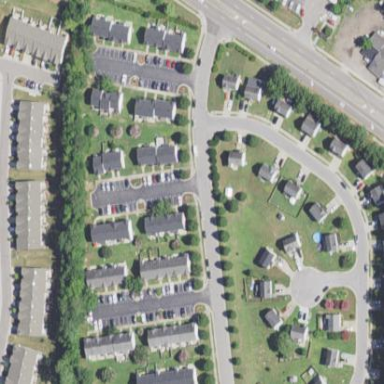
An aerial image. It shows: Residential neighbourhood.